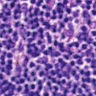
Metastatic tissue present: no